Question: I am trying to create a simple page for a Xamarin app but am completely unable to proceed with the most basic of steps. I check out the branch from the project repo, and attempt to add a new file. When I do so (Right clicking on folder, Add-> New Item->Content Page) I get this error:

It does actually create the .xaml file but not the '.xaml.cs' file to go with it. I first tried to manually create the cs file and associate it but ran into increasingly mysterious errors. Today I created them outside of VS before booting it up and both files are now present but with the dotted icon instead of a regular one and the cs file is not nested beneath the xaml file.
If I try to open my projitems file inside VS to make the association I am given the error "Specified method is not supported". If I choose to 'Open With', no screen ever pops up allowing me to choose. After this I closed down VS and edited the projitems file in notepad again and linked the xaml and cs file. This looked as though it worked but when I add it to the main 'TabbedPage' with a simple 'Children.Add(new MyReviews());' it is not recognized -> 'The type or namespace name 'MyReviews' could not be found'.
These error happen if I make my own branch based on the master or try to add a new file to the master directly. No one else in the project is having these errors.
The only thing I really did differently from the rest is try to get the emulator working for android which apparently has a lot of compatibility issues and requires older versions of the xamarin plugins. I was not able to do this and ended up uninstalling and reinstalling everything twice since I didn't touch the installer software the first time and everything stuck.
Is anyone able to help me debug these issues or know why I am encountering so many at every turn?
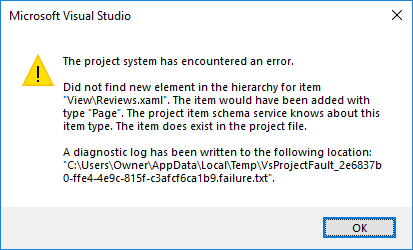
Answer: I've been in the exact same situation. As it turned out, the rest of my team had added Universal Windows Platform (UWP) support to their VS2017 install, and I hadn't.
Of course, you might not need or want to include UWP support in any of your Xamarin apps (I didn't). It seems most likely that it's just one or two support assemblies that are mssing or wrong without the UWP support, but I haven't found the time or energy to figure out any more details.